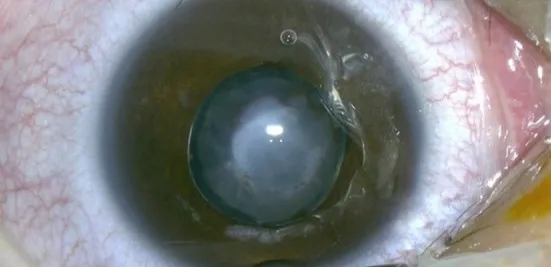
Left eye examination under general anesthesia - central corneal leukoma, anterior dislocated and opacified lens, corneo-lenticular adhesions.
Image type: ophthalmic_imaging (slit_lamp_photograph)